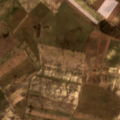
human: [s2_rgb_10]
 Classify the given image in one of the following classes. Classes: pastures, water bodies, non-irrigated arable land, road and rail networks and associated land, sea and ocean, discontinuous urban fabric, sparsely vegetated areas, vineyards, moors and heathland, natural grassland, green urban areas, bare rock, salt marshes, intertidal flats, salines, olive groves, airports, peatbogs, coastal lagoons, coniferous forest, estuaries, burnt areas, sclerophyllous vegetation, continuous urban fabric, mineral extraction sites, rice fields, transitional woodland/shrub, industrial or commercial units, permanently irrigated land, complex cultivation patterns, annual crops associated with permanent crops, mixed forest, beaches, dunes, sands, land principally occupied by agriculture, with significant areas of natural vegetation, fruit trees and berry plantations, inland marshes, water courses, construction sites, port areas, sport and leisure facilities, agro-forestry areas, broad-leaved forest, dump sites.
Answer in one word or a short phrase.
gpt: non-irrigated arable land, complex cultivation patterns